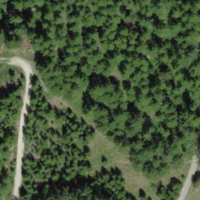
EUNIS habitat code: 43
Species observed at this site:
Certhia familiaris